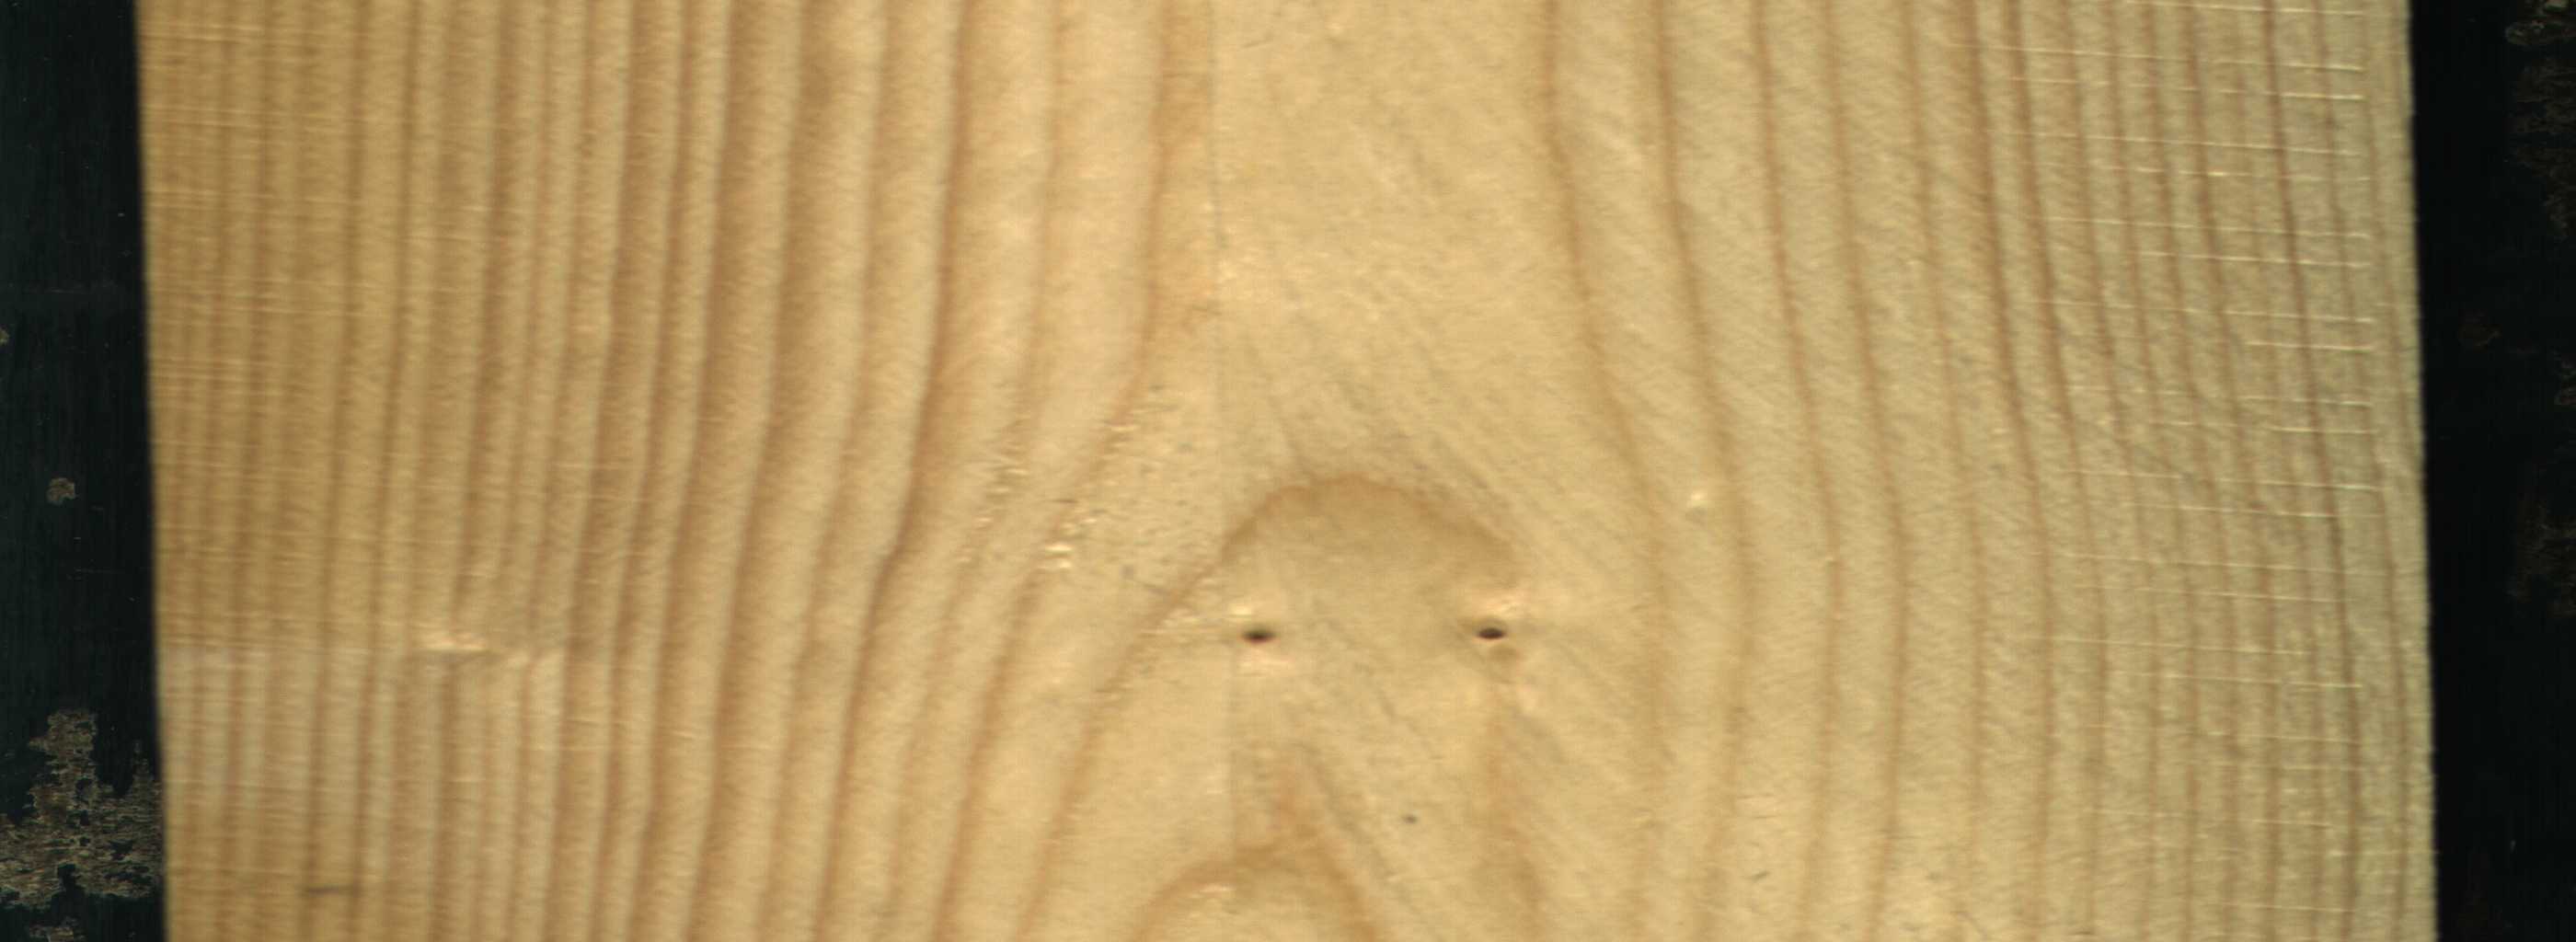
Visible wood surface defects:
Dead_Knot
Dead_Knot